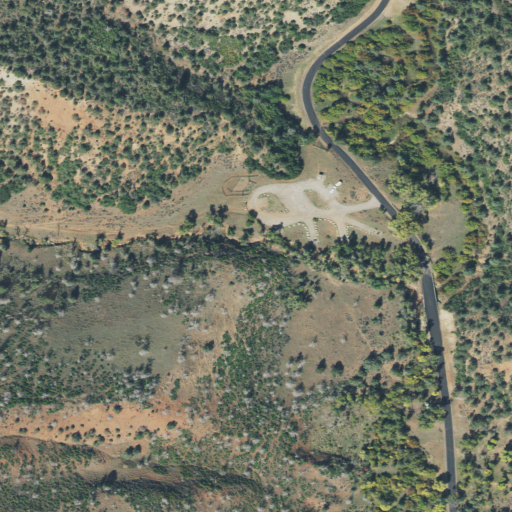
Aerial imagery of valley in Utah named Sawmill Hollow containing deciduous forest, open development, grassland, evergreen forest, woody wetlands, shrub, and herbaceous wetlands